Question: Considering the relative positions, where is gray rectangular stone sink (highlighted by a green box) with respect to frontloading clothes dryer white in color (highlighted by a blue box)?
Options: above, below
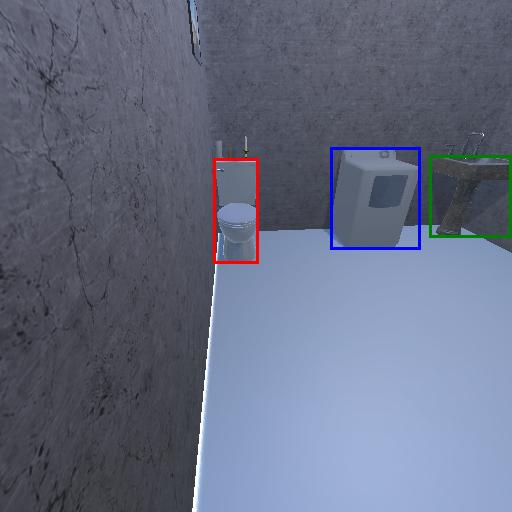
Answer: above